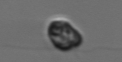
Label: flagellate